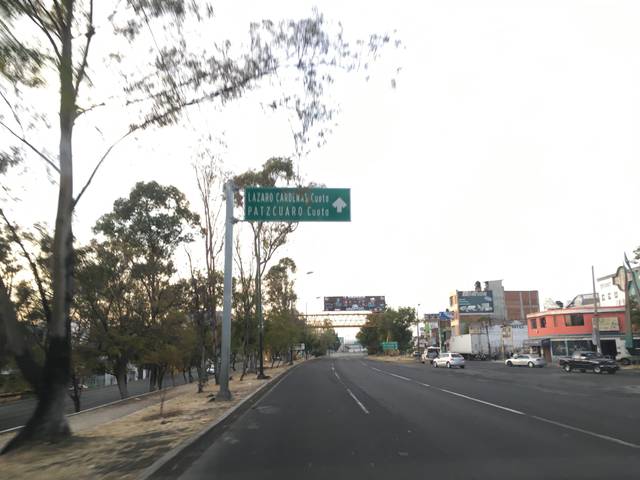
Region: Mexico
Coordinates: 19.706, -101.162